Field crop: maize
Growth stage: 1
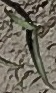
Species: sorghum